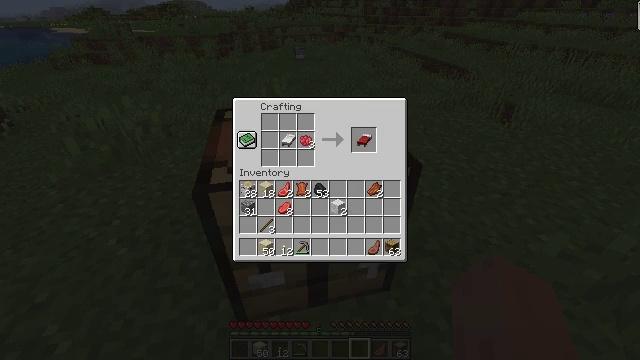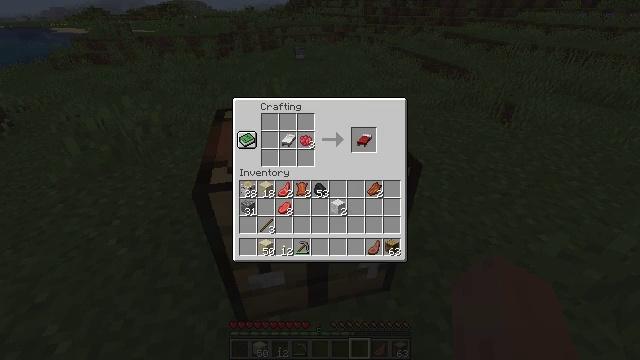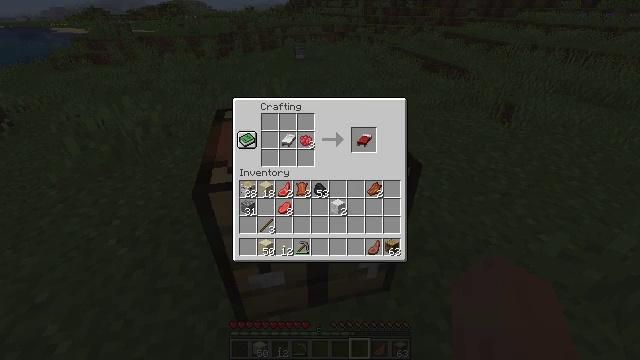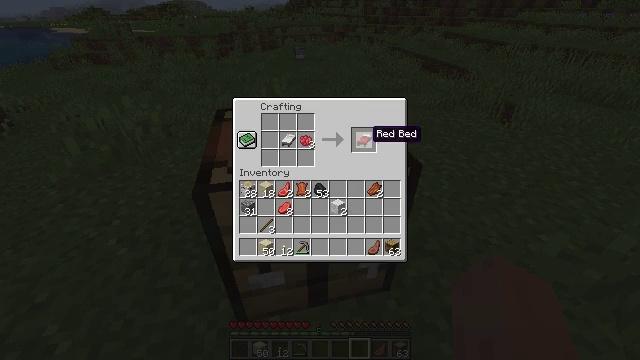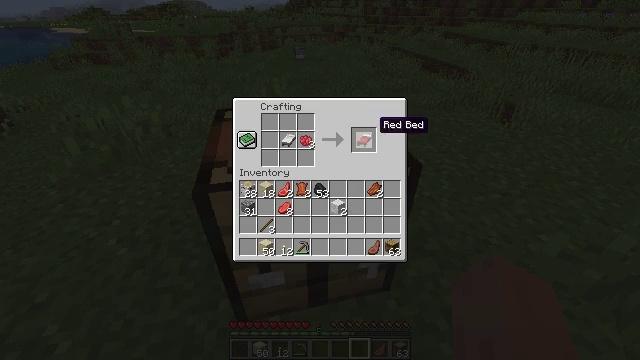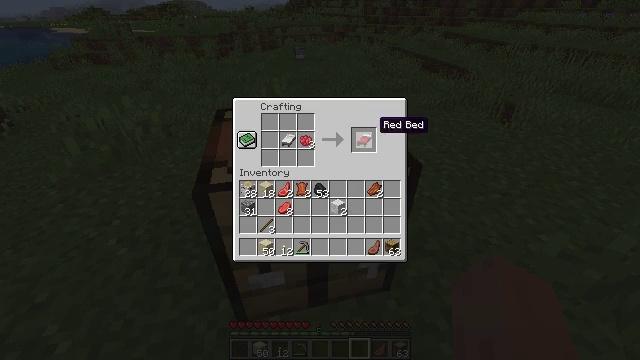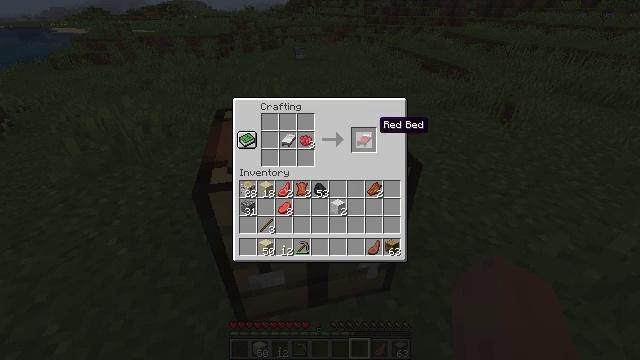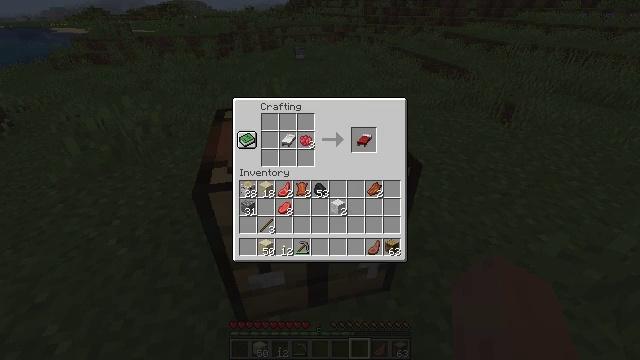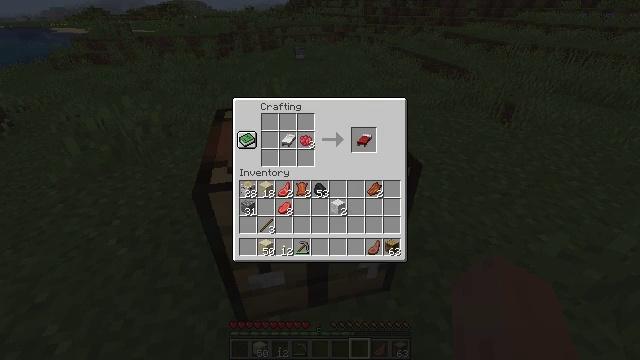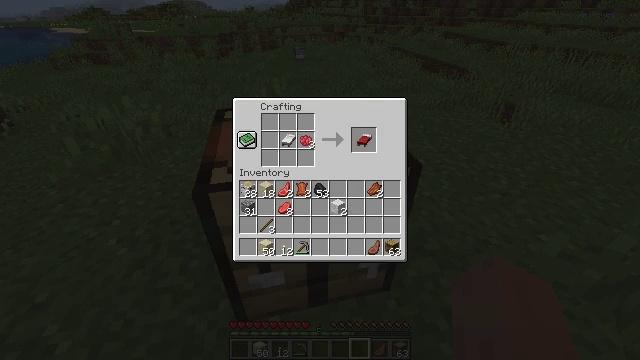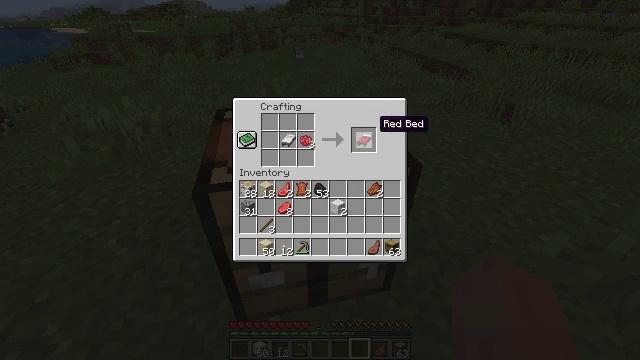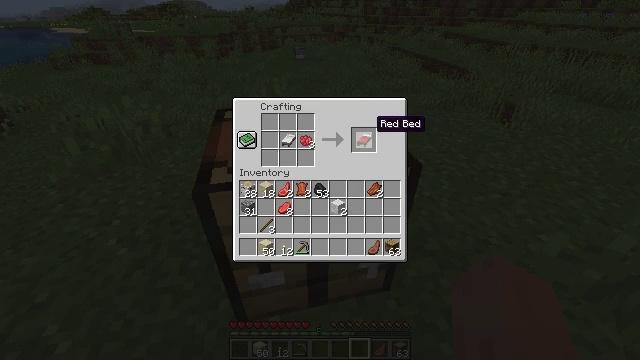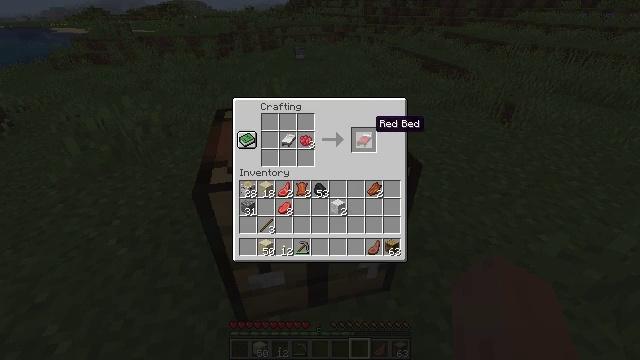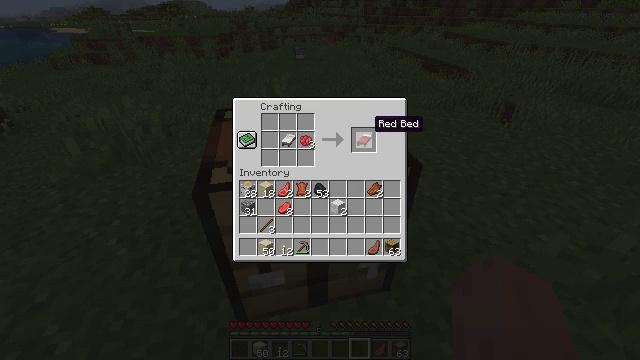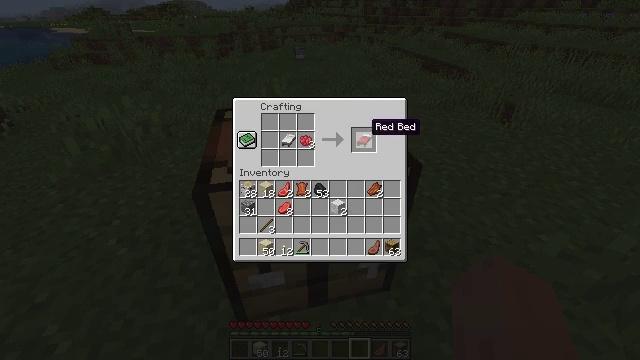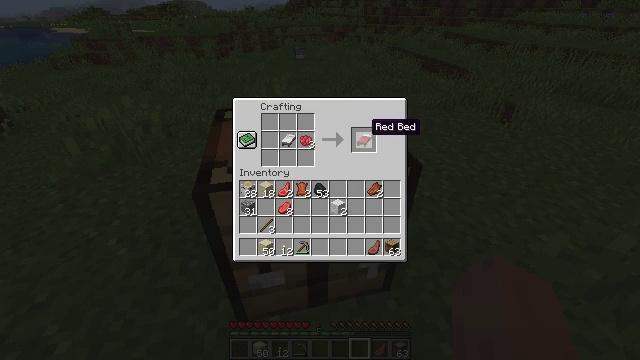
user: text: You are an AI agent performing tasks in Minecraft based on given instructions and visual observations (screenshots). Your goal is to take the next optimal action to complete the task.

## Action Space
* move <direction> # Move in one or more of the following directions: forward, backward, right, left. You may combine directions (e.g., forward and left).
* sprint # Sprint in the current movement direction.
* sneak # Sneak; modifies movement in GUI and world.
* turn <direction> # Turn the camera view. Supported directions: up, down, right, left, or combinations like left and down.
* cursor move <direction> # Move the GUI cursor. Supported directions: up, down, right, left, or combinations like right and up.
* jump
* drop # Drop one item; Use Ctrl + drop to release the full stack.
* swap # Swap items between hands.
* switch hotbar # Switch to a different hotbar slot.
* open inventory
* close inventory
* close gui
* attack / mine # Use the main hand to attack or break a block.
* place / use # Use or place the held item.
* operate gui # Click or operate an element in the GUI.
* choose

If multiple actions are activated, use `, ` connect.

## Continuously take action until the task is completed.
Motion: motion action
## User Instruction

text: Use three wool and three planks in a crafting table to make a red bed.
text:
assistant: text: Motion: no_op
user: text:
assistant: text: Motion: cursor move right
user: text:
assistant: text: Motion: cursor move right and up
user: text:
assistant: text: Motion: cursor move right and up
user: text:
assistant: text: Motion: no_op
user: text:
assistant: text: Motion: no_op
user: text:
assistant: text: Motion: no_op
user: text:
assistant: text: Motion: no_op
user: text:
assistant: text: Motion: no_op
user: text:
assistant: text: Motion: no_op
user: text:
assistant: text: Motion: no_op
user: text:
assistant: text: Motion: no_op
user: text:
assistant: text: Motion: no_op
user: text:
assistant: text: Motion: no_op
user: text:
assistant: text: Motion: no_op
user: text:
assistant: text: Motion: no_op
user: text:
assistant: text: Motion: no_op
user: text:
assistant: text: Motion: no_op
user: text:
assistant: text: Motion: no_op
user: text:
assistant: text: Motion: operate gui
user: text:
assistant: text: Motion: operate gui
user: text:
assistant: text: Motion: operate gui
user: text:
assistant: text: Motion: no_op
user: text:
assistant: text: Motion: no_op
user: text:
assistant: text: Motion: no_op